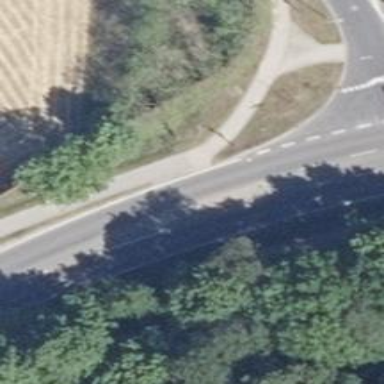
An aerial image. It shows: Uncontrolled road crossing with pedestrian island.